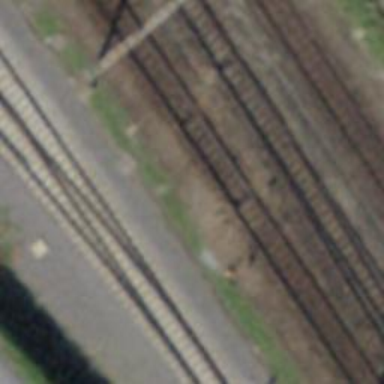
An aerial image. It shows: Railway switch.